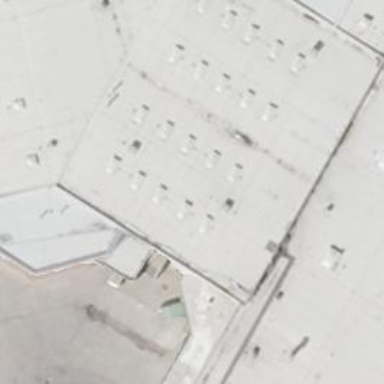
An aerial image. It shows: Flat roof retail building.